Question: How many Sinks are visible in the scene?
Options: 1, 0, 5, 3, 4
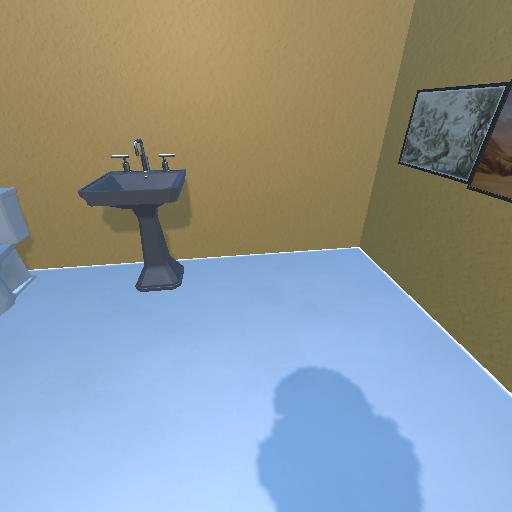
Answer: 1